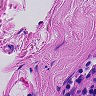
Metastatic tissue present: no